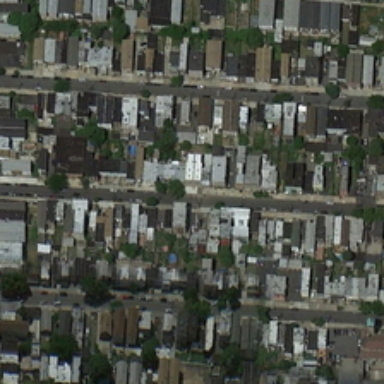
Many buildings and green trees are in a dense residential area .